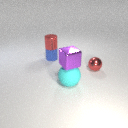
small blue rubber cylinder behind small red metal sphere